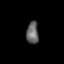
Tissue: skin
Cell type: Fibroblasts
Senescence score: 0.7345
Nuclear area (px): 264
Mean DAPI intensity: 100.674